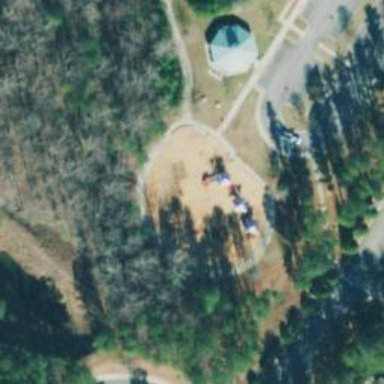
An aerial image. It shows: Playground area for leisure land.